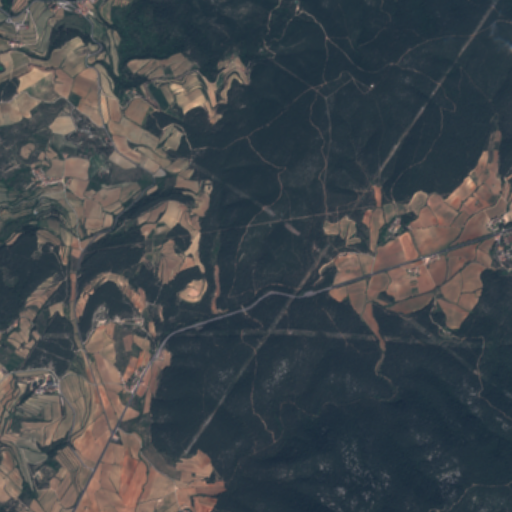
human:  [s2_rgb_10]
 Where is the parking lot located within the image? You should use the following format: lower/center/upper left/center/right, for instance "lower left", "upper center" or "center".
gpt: The parking lot is located in the upper left of the image.
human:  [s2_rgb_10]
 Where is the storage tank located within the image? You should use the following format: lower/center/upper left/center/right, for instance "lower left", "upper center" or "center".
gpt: The storage tank is located in the center left of the image.
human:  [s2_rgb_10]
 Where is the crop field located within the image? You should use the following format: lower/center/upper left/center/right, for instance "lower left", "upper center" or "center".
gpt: There is no crop field in the image.